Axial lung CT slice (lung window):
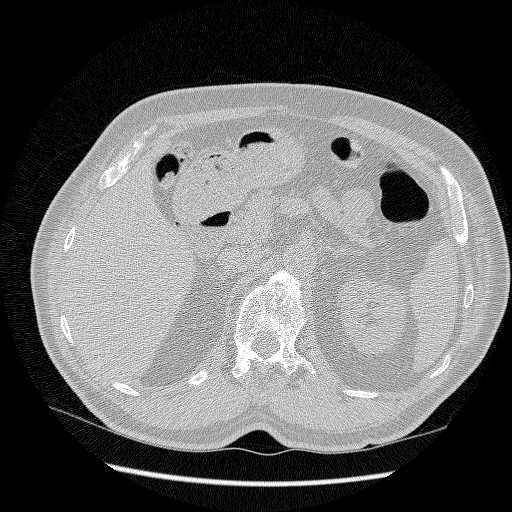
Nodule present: no